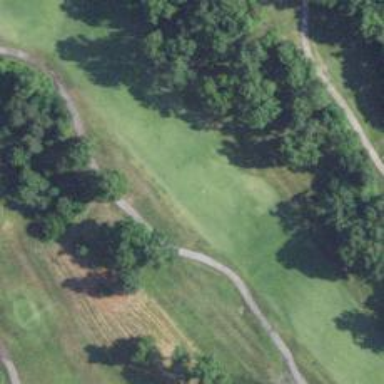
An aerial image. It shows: Path designed for golf carts.